Aerial crown-view tile of a tropical tree (Barro Colorado Island, Panama), acquired 20241112:
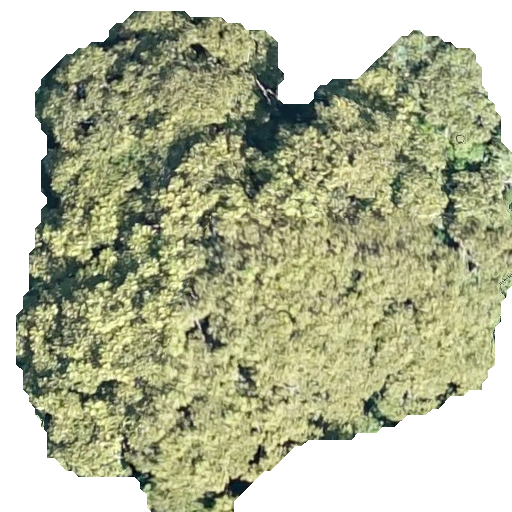
Species: Dipteryx oleifera
GBIF accepted scientific name: Dipteryx oleifera
Crown area: 298.191 m²